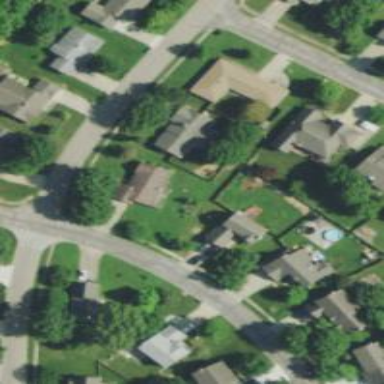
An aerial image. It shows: Single-family residential area.